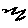
Label: zigzag